Question: I am using flexigrid in my application,its rendering properly,but when am about to drag any column to increase the length of the column,tbody is not in sync with the thead. See the below image for reference

Please help to how to make the tbody is in sync with thead.
Thanks.
Update:I am expecting the column to be resized,instead the previous column is being resized. i.e. the header for the column works perfectly, but the corresponding column cells width is not changing, and the column cells one column to the left change to match the header of the actual column being changed.i.e. if you are dragging nth header ,tbody of (n-1)th is getting changed.
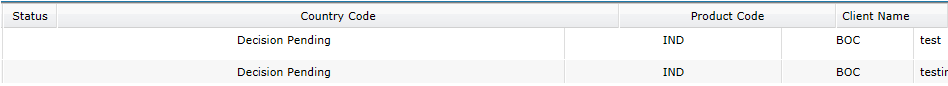
Answer: This issue is occurring when we are having more no. of div's inside the td.
It will be resolved by changing the below lines of code in 'flexigrid.js'.
Original Line of Code.
'''
$('td:visible div:eq(' + n + ')', this).css('width',nw);
'''
Need to replace with.
'''
$('td:visible:eq(' + (n) + ') div:eq(0)',this).css('width',nw);
'''